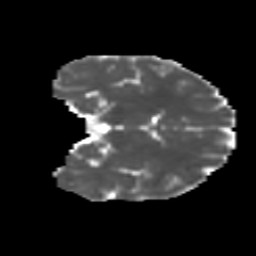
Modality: MD
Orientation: coronal
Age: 15
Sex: male
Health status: ill
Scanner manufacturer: ge
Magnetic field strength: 3 T
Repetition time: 6.752 s
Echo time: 0.079 s